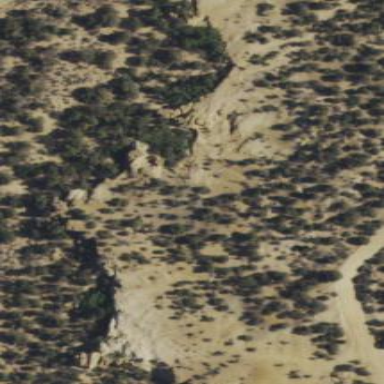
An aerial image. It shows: Landscape dominated by bare rock.